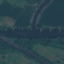
Label: River